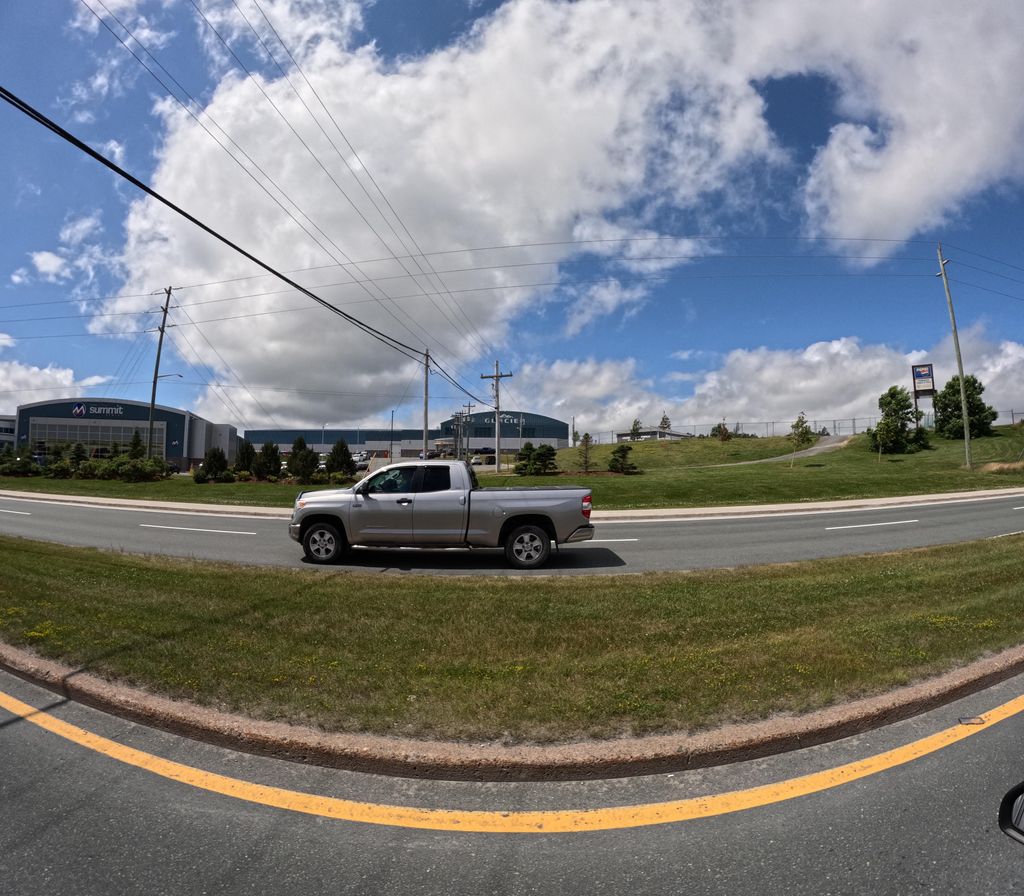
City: st_johns